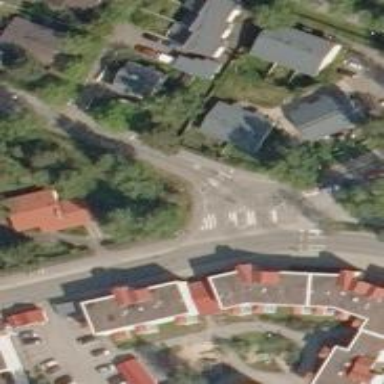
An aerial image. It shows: Uncontrolled crossing on the road.